Interaction volume radius: 10 \u00c5
Interaction volume height: 10 \u00c5
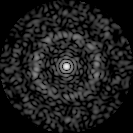
Disorder parameter: 0.8423